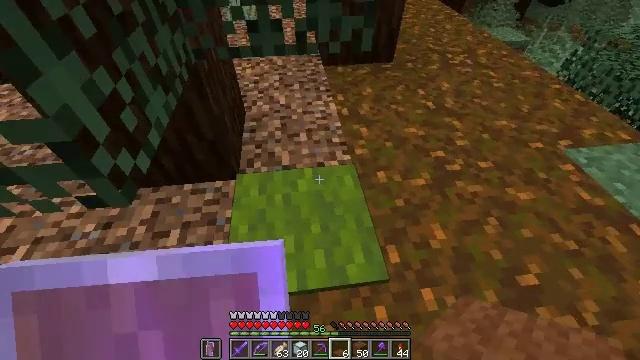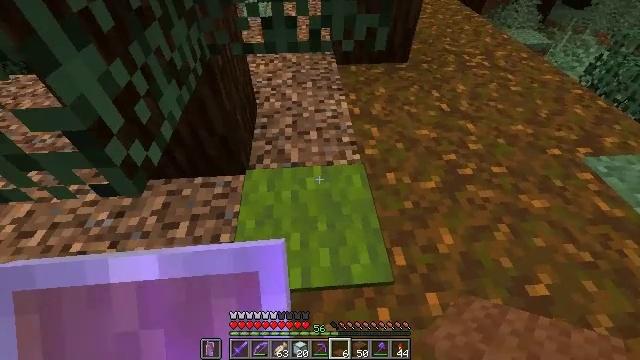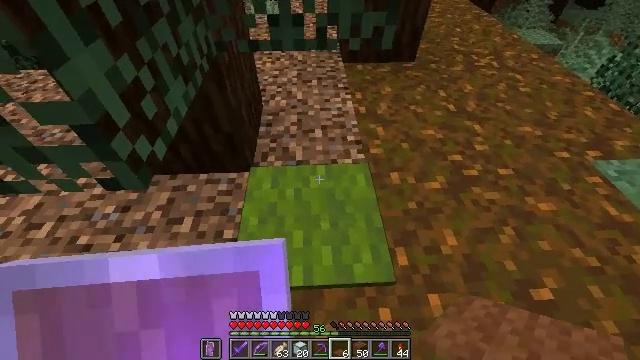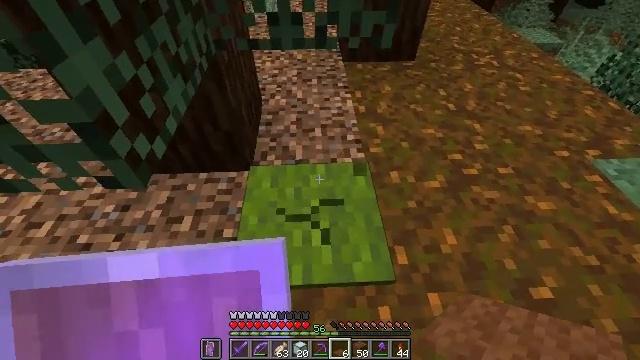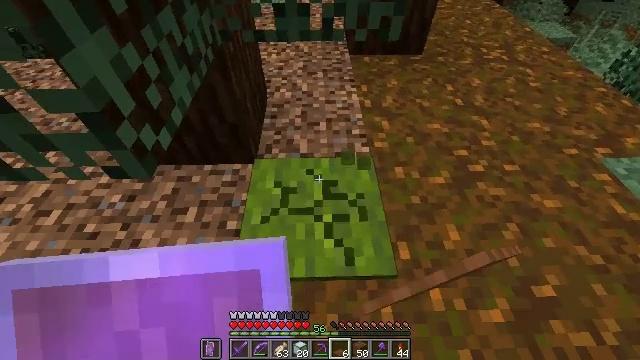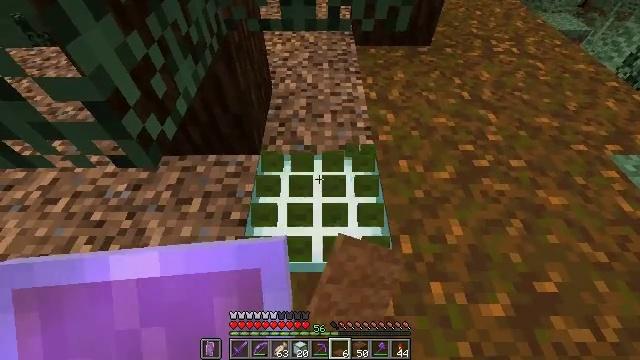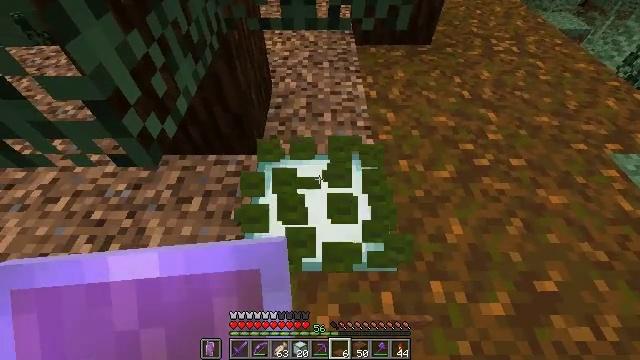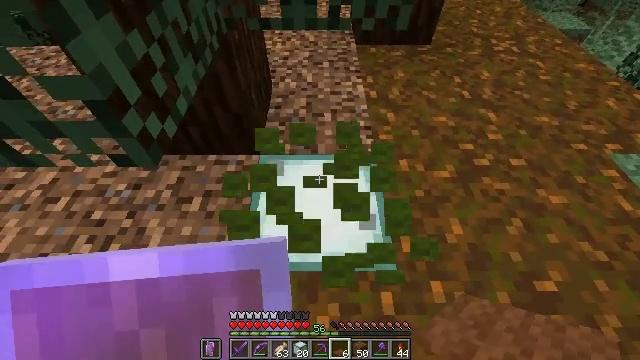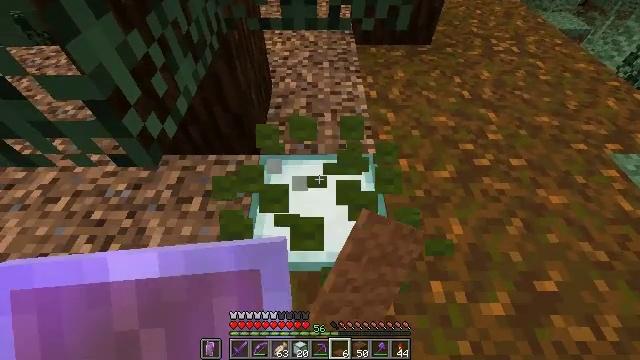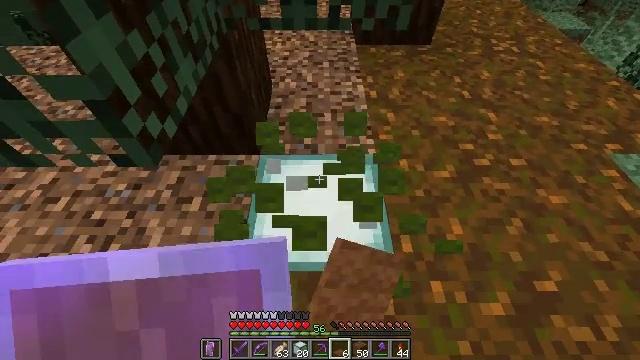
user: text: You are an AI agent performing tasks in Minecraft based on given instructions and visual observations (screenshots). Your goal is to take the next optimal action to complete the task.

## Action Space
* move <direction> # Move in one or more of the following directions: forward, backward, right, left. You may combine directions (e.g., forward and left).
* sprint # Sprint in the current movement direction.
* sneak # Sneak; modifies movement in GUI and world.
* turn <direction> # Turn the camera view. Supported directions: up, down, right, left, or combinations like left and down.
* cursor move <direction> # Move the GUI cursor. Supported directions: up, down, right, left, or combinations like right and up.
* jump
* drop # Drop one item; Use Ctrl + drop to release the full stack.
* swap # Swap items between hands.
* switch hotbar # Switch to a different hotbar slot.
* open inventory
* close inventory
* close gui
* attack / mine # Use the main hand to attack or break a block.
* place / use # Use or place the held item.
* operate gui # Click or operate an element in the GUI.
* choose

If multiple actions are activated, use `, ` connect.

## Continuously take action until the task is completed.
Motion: motion action
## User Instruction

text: Break the green carpet for reuse.
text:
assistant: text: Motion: turn left
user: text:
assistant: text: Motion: turn left
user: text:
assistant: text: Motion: attack / mine
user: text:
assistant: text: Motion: turn left and down, attack / mine
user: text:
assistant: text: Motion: turn left and down, attack / mine
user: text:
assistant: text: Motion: attack / mine
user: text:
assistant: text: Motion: attack / mine
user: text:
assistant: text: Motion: attack / mine
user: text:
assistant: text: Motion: attack / mine
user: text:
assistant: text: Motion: attack / mine